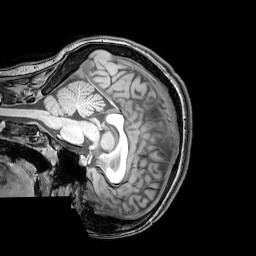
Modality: T1w
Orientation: sagittal
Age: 24
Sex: female
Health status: healthy
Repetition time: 0.081 s
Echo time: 0.037 s